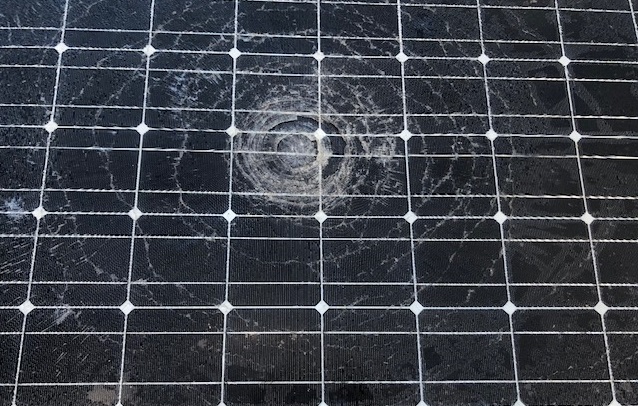
Label: Physical-Damage